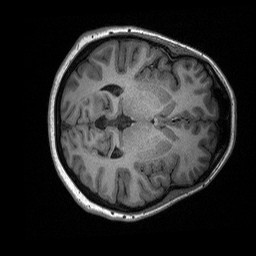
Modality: T1w
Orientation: axial
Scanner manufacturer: siemens
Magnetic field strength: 3 T
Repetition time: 2.3 s
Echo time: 0.00226 s